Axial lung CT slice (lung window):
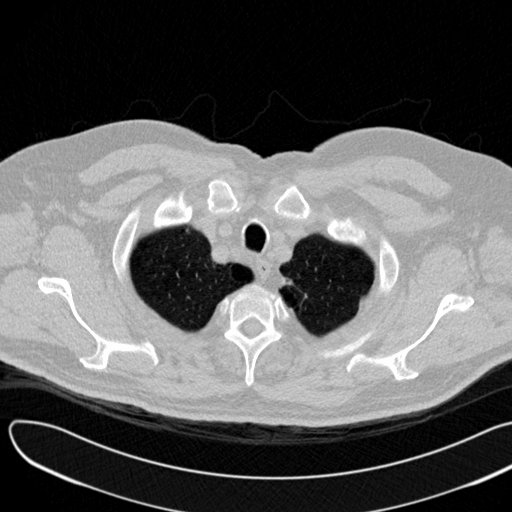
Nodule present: no